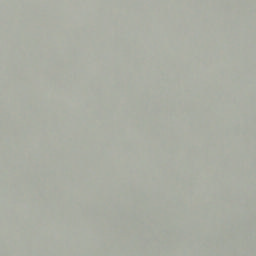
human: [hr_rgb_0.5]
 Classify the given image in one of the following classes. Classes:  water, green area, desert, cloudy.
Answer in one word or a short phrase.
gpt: cloudy